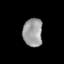
Tissue: lung
Cell type: Epithelial cells
Senescence score: 0.5609
Nuclear area (px): 541
Mean DAPI intensity: 155.824